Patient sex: F
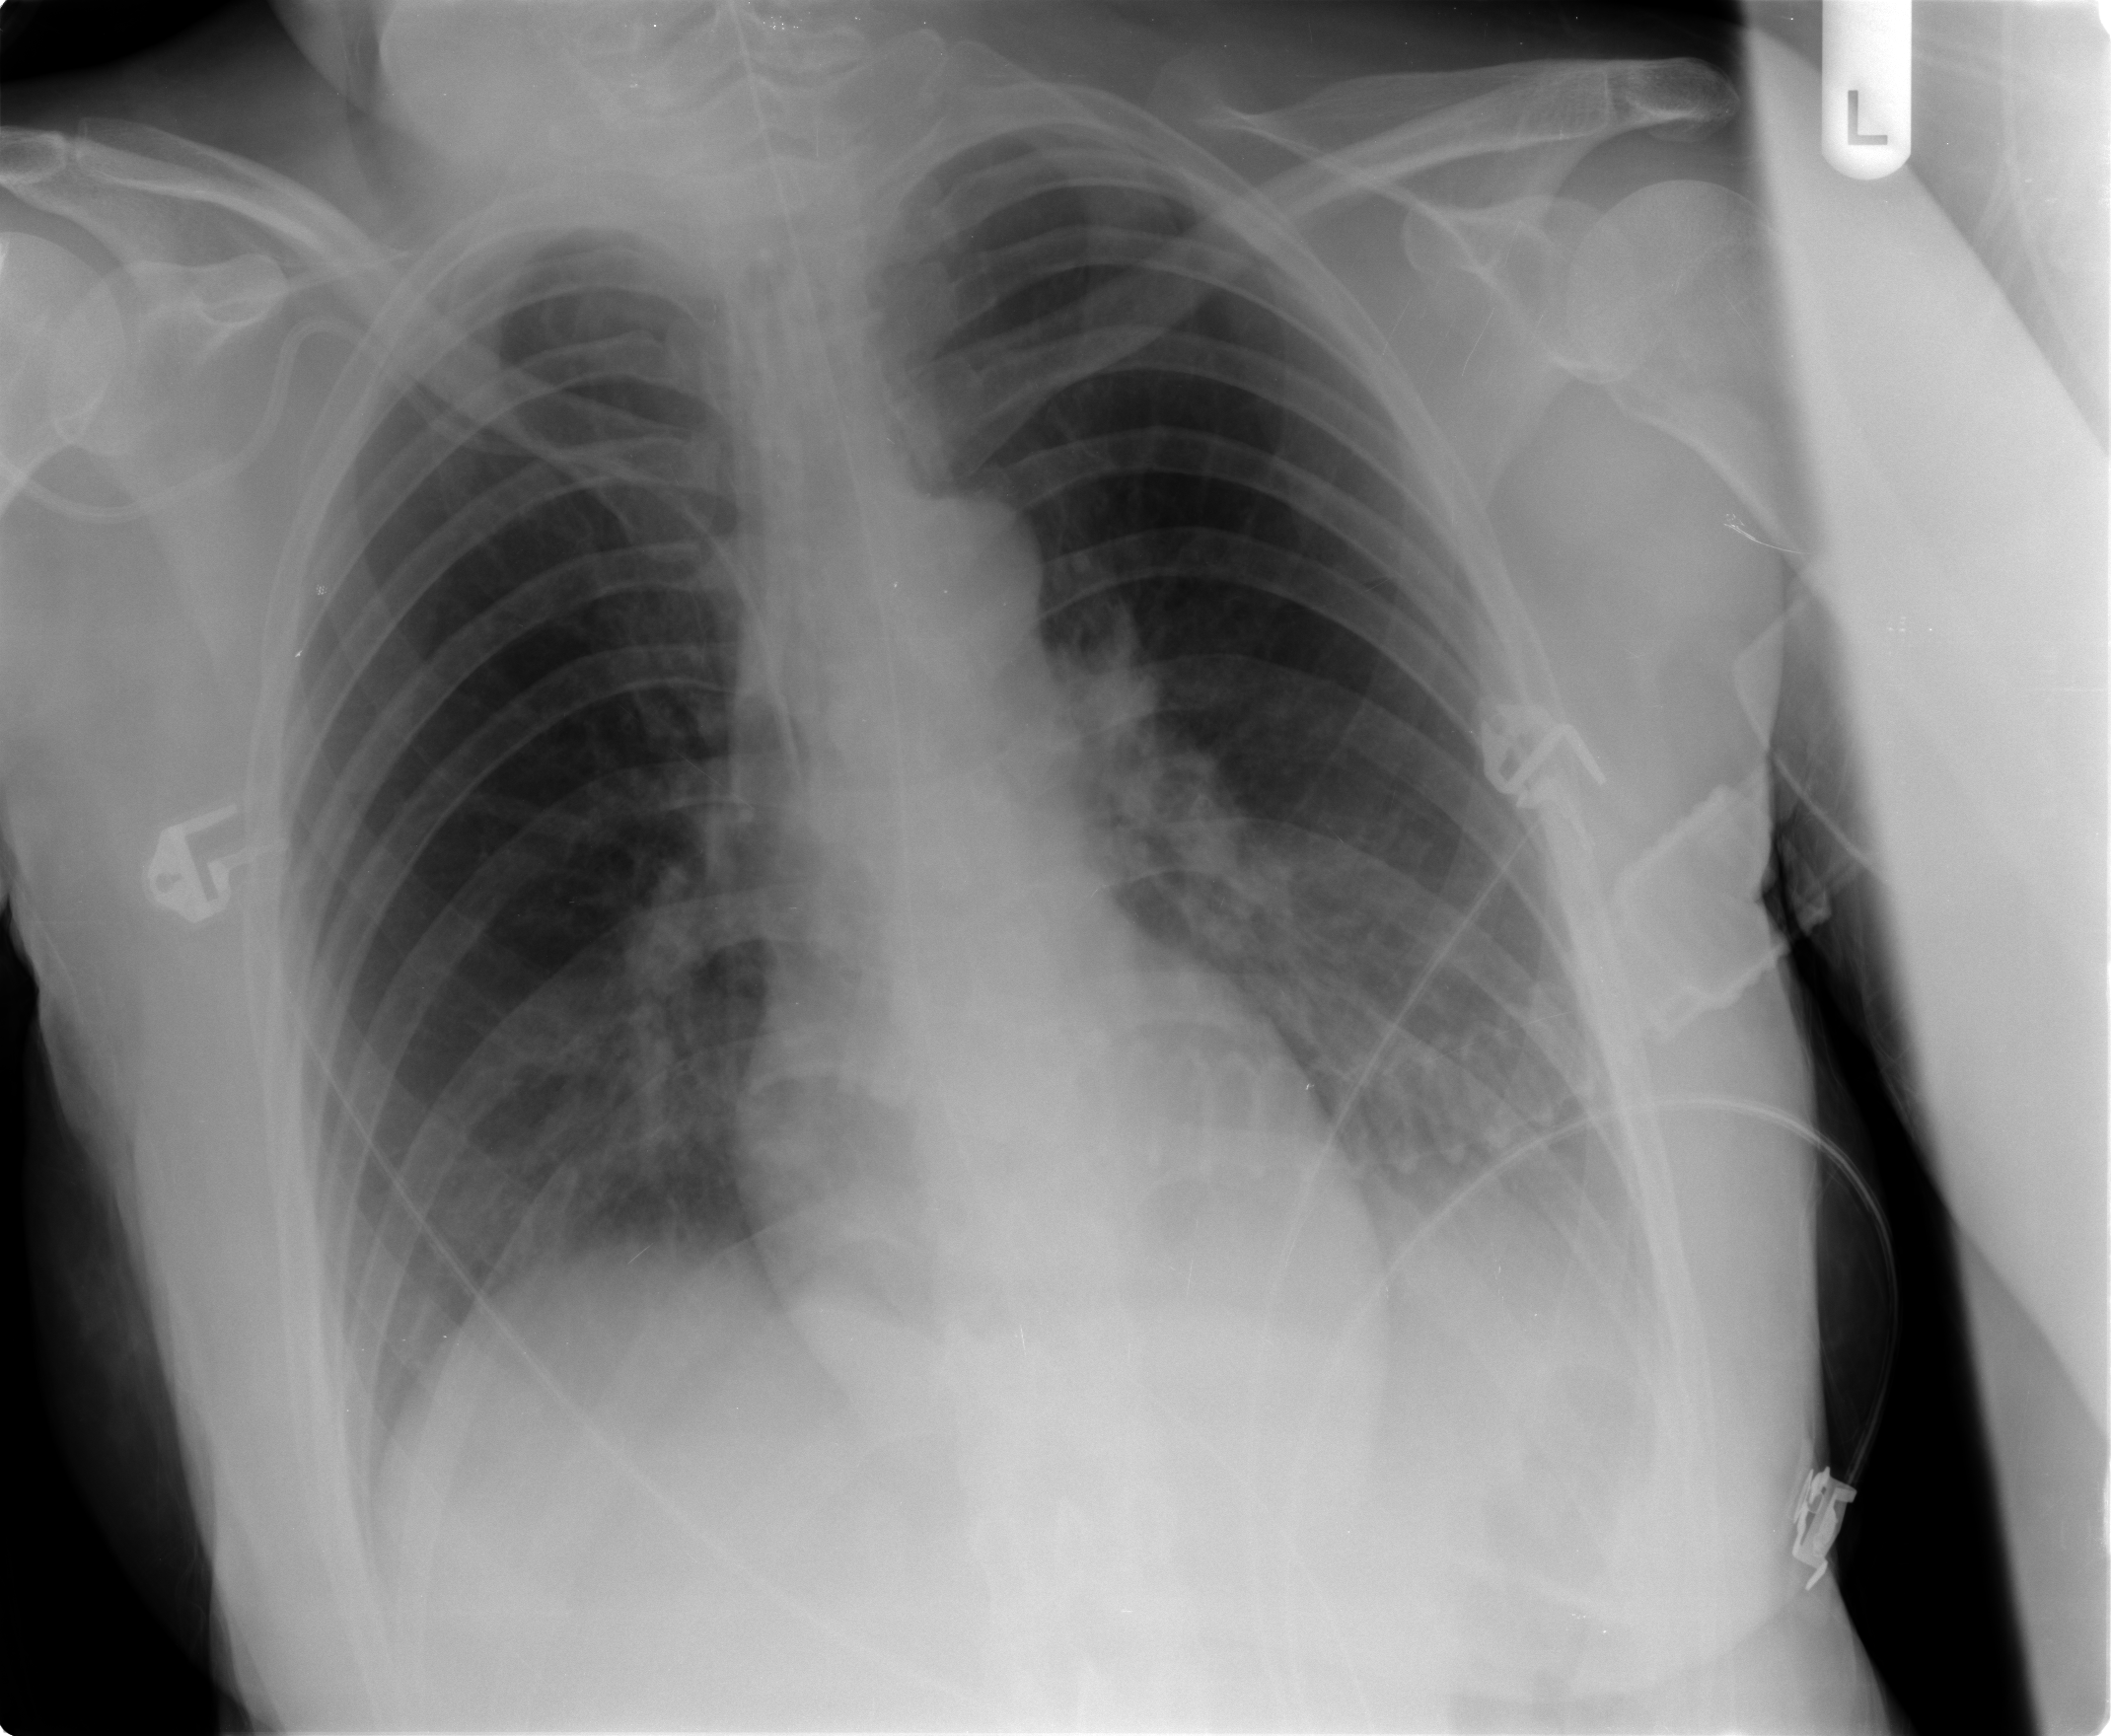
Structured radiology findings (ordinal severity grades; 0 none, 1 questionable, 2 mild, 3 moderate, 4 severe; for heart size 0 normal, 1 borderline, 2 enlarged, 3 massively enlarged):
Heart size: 0
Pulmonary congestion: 0
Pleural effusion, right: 0
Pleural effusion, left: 1
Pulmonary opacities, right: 0
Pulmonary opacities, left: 2
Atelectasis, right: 2
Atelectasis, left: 2